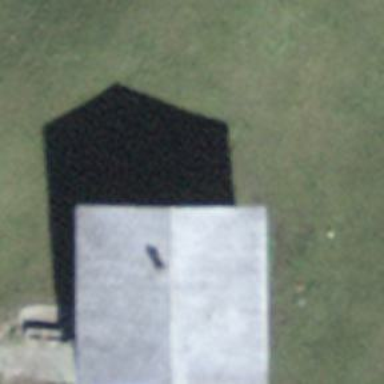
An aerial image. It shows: Cabin is depicted in the image.